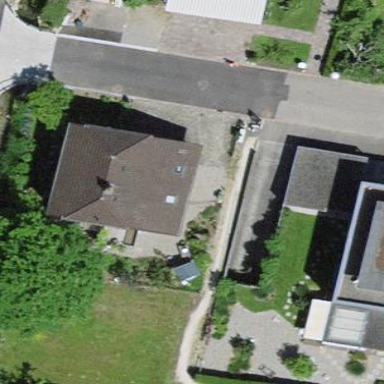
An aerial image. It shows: Garage.